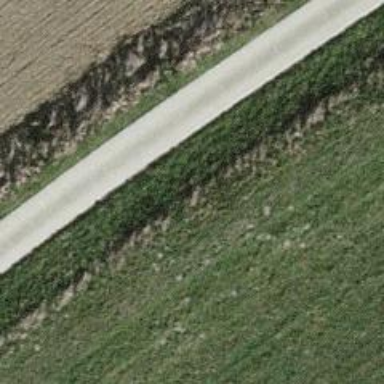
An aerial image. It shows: Concrete track with grade1 tracktype.